Field crop: maize
Growth stage: 2
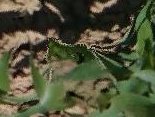
Species: maize